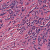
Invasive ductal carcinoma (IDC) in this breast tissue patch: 1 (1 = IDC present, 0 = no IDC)